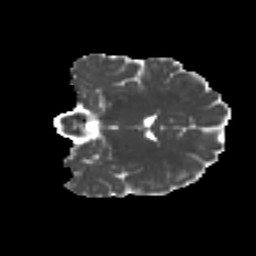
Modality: MD
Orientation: coronal
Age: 23
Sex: female
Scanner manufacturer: ge
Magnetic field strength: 3 T
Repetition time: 7.8 s
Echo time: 0.0606 s